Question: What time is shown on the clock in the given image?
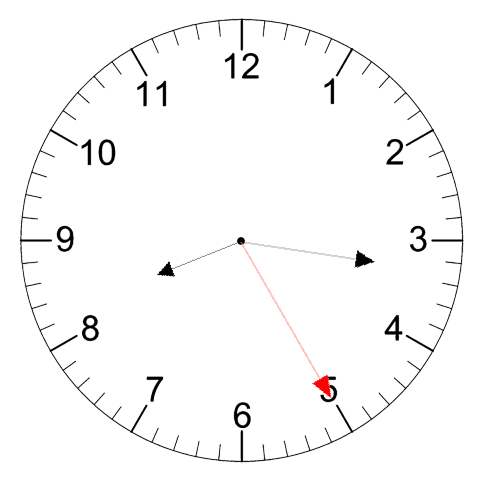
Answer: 08:16:25